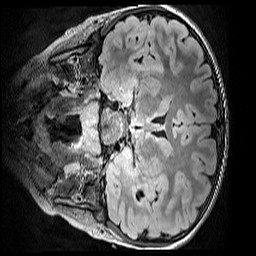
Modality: FLAIR
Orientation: coronal
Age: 9
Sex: female
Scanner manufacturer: siemens
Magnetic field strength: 3 T
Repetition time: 5 s
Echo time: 0.388 s